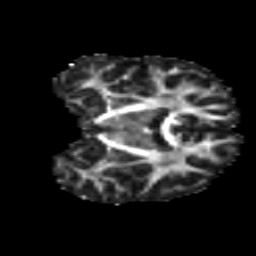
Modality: FA
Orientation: coronal
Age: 13
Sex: male
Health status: ill
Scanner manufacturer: ge
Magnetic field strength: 3 T
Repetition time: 6.752 s
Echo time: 0.079 s